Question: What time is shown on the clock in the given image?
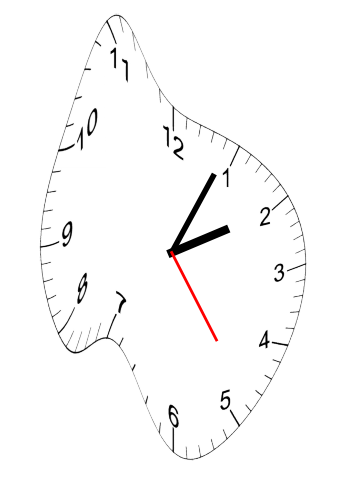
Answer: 02:04:24